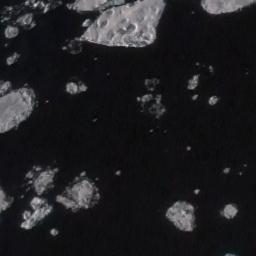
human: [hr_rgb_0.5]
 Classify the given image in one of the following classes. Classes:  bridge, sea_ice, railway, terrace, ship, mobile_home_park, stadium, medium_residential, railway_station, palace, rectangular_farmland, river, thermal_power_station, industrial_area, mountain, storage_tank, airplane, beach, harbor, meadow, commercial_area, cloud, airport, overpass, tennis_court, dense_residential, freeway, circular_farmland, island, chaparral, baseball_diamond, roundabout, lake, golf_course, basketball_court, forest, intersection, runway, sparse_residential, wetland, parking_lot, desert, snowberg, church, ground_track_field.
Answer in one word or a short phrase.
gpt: sea_ice